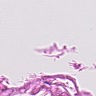
Metastatic tissue present: no